Interaction volume radius: 10 \u00c5
Interaction volume height: 25 \u00c5
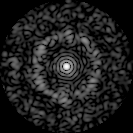
Disorder parameter: 0.7692